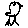
Label: bird